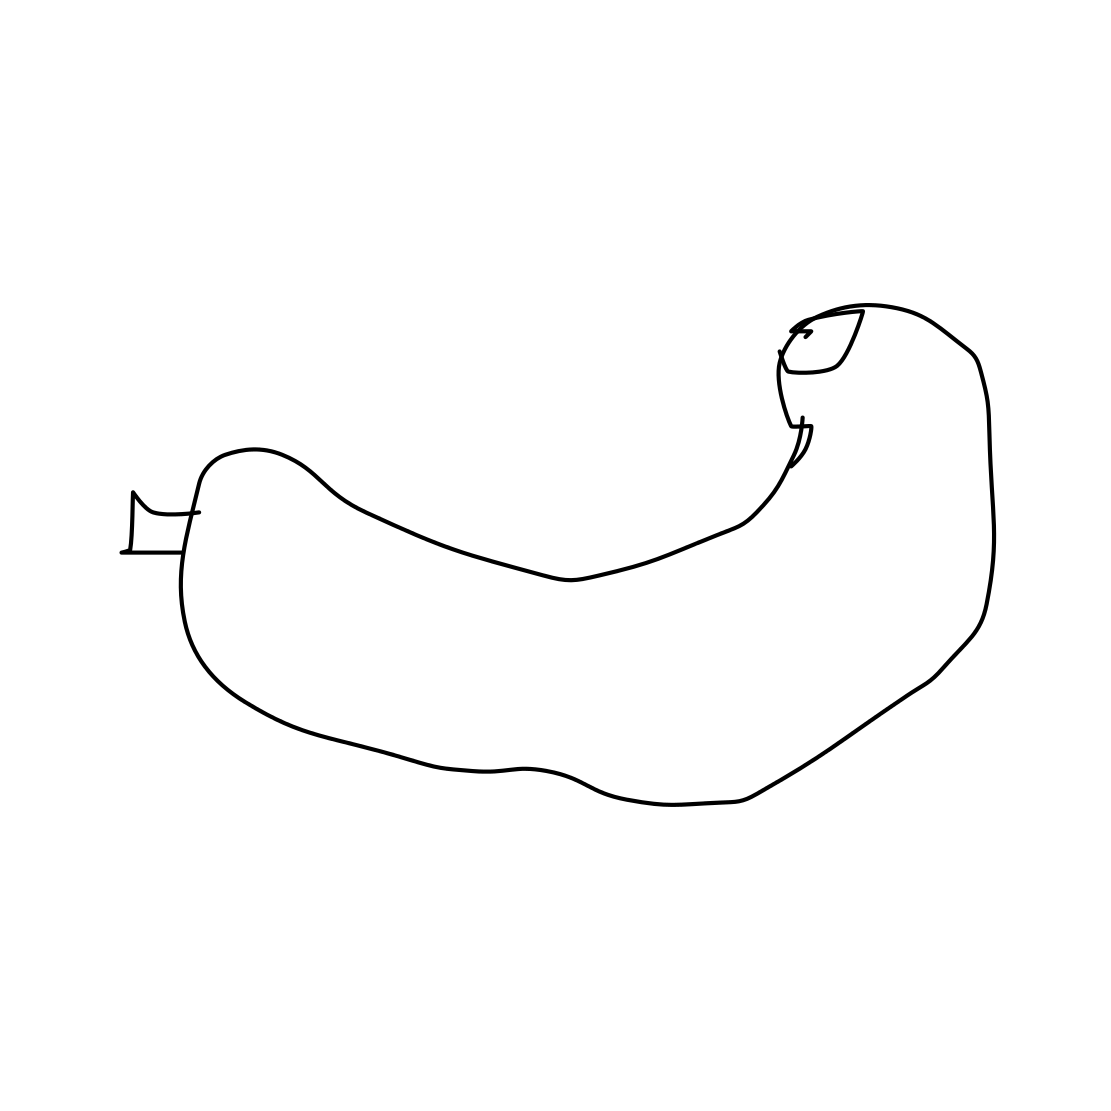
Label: banana